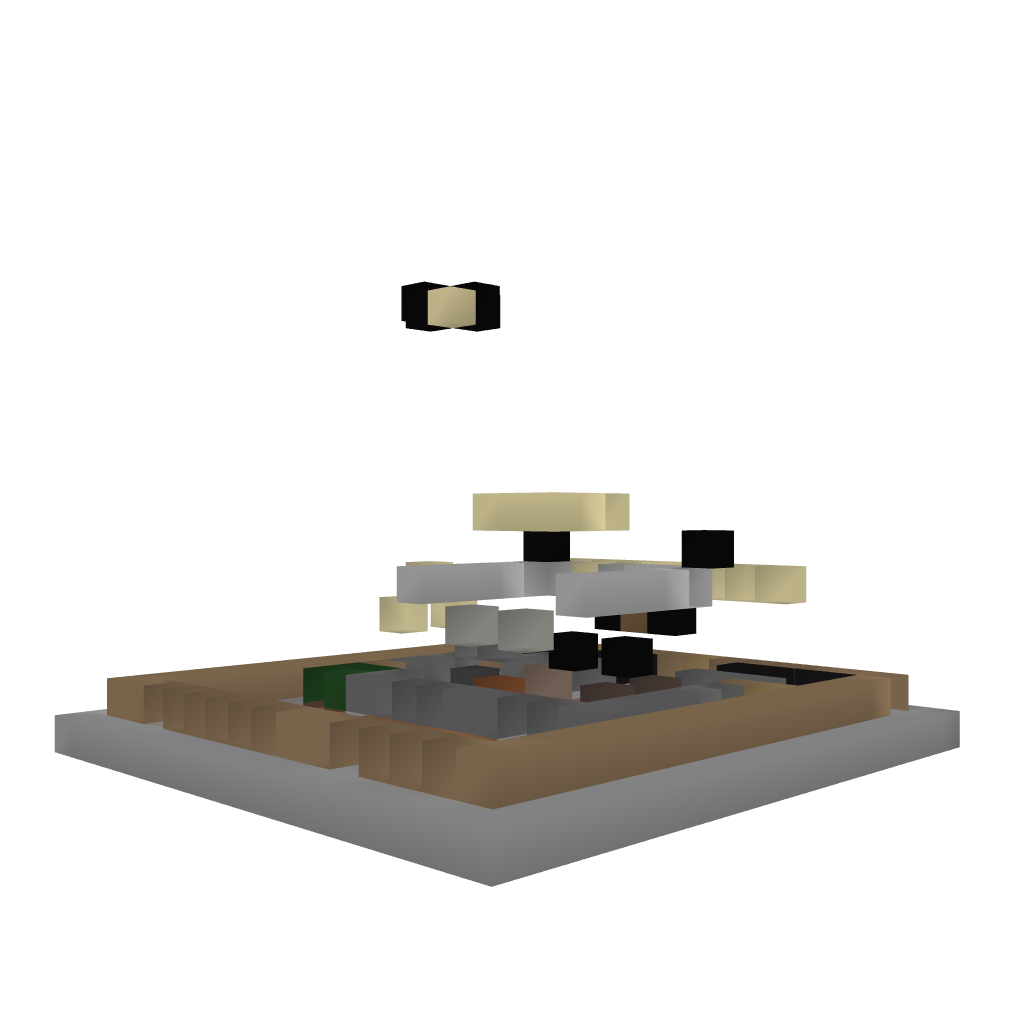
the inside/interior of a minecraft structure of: Norton House 1